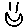
Label: smiley face